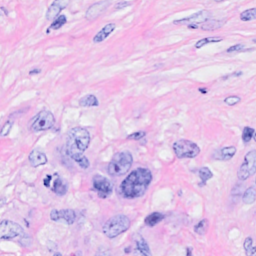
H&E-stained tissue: Breast